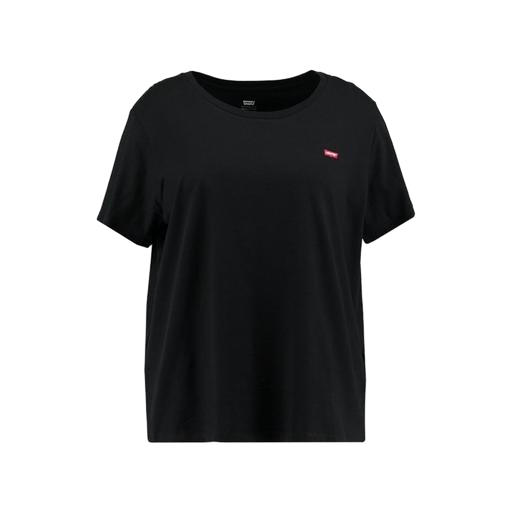
black plus size printed t-shirt only macy, black woman's tee, black women's jersey t-shirt, white background